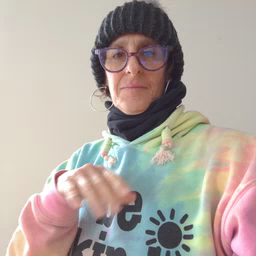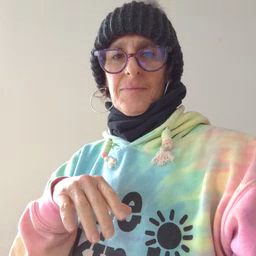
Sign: flower